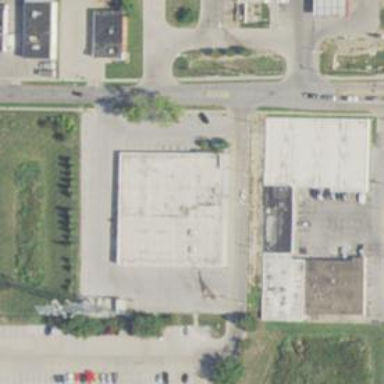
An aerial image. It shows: Building used for bowling on leisure land.